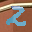
Label: 2